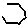
Label: hexagon